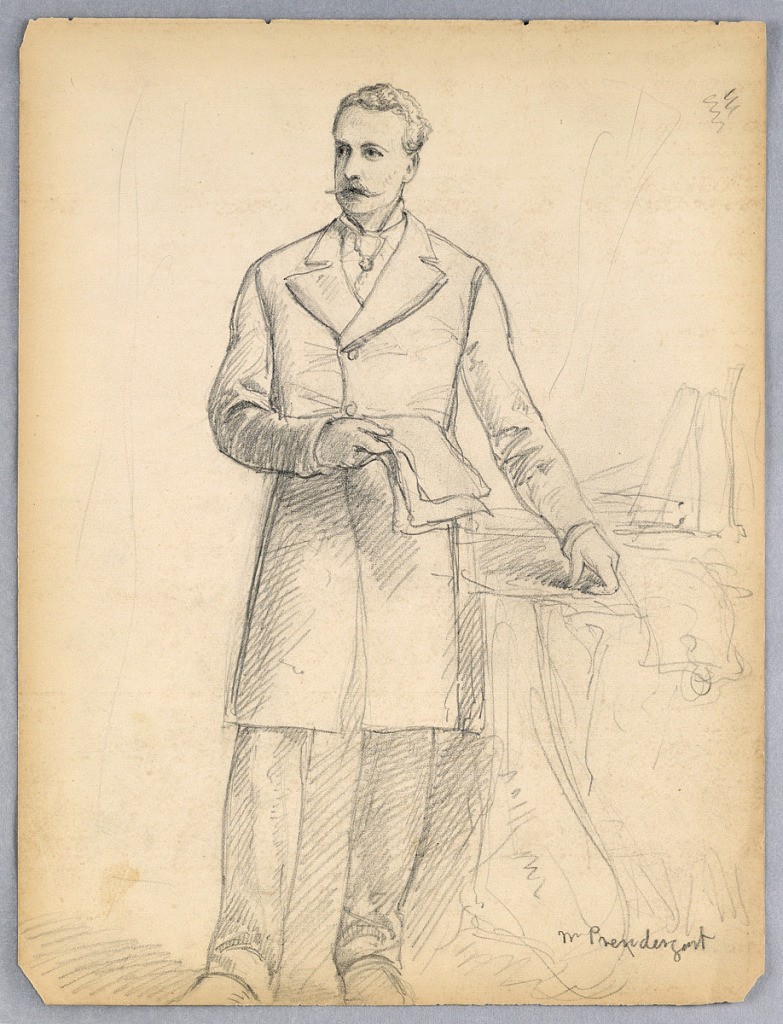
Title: Study for Portrait of James Prendergast
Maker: Daniel Huntington, American, 1816–1906
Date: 1881
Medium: Graphite on paper
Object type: Drawing
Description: Man standing, with his left hand resting on a table and holding papers in his right hand. He faces frontally, looking toward the left.